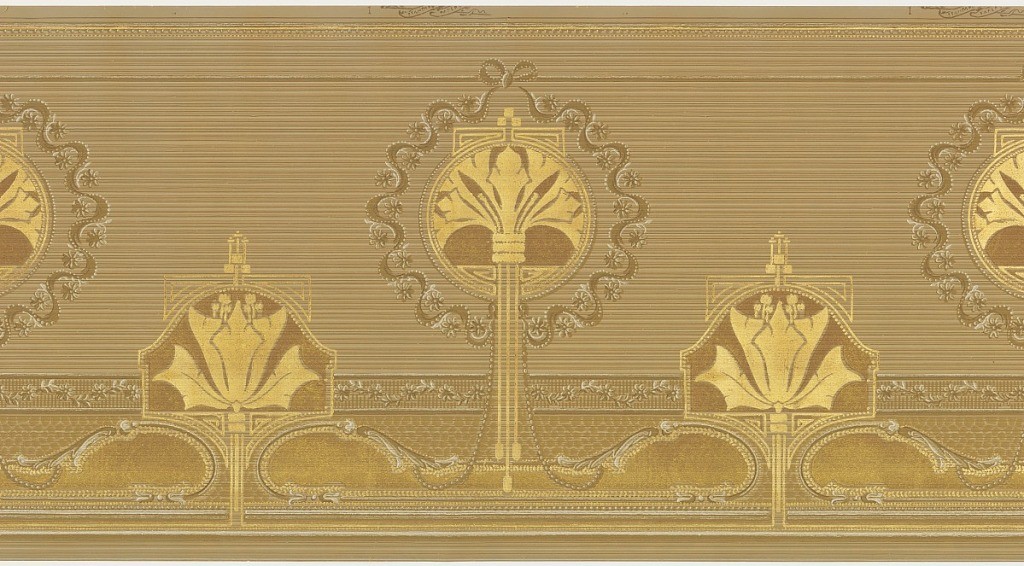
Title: Frieze
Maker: Standard Wall-Paper Company, Standard Wall-Paper Company, Sandy Hill, New York
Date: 1905–1915
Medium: Machine-printed paper
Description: A repetitive design of alternating elaborately wreathed forms in the shape of hand mirrors centering a gold papyrus plant and similar gold flowerheads encased in cartouches, upon a beige striated ground, between complementary borders. Printed in white beige, tan, rust and gold.